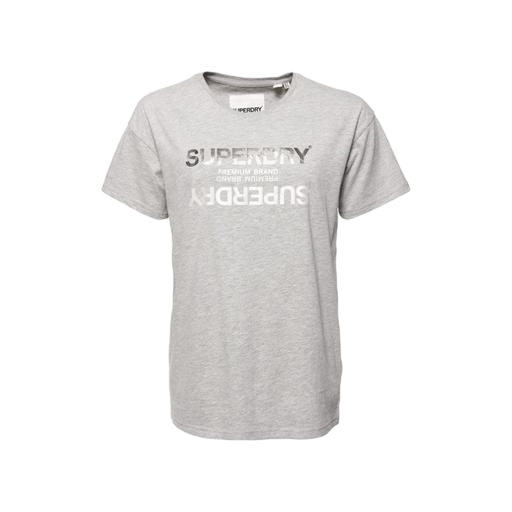
silver t-shirt, ss t-shirt, graphic t-shirt, white background